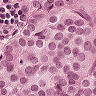
Metastatic tissue present: yes